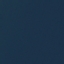
Land use / land cover class: SeaLake